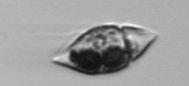
Label: Amphidinium